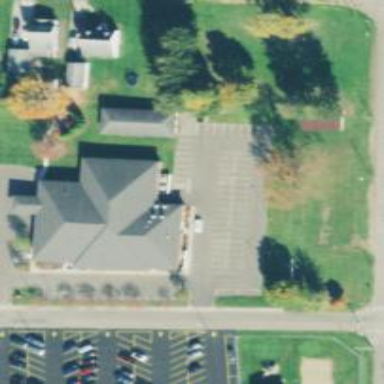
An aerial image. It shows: Community centre building.